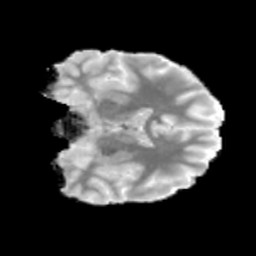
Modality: MD
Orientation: coronal
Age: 19
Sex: female
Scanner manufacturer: siemens
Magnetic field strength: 3 T
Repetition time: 3.23 s
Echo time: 0.0892 s